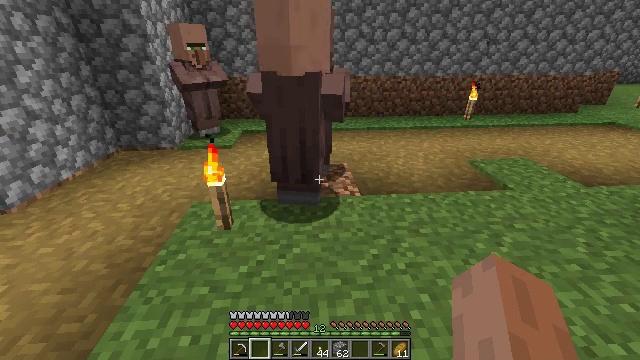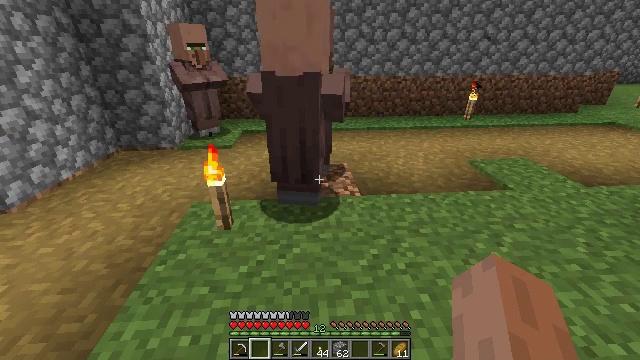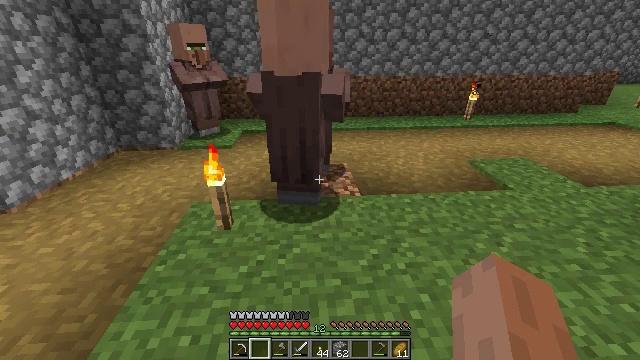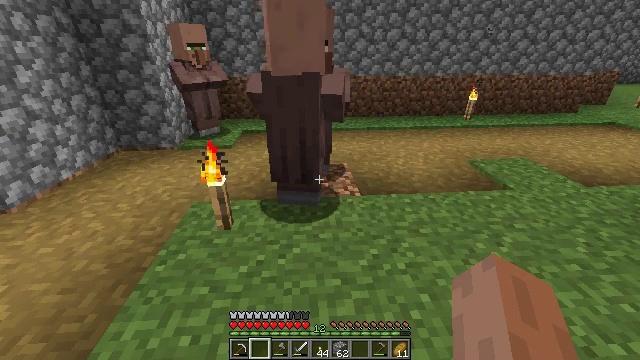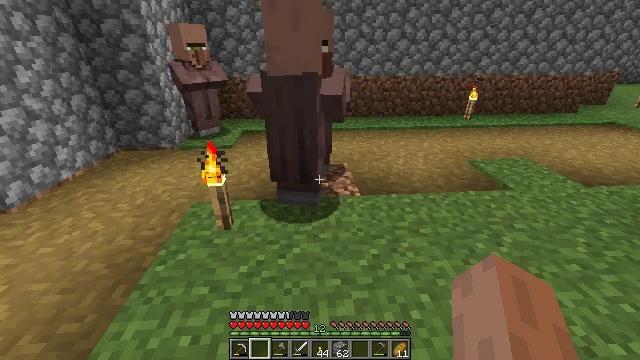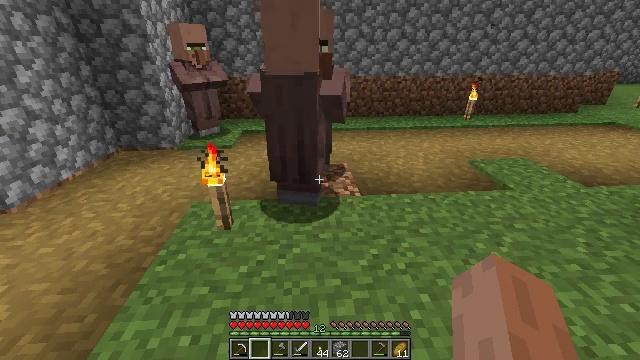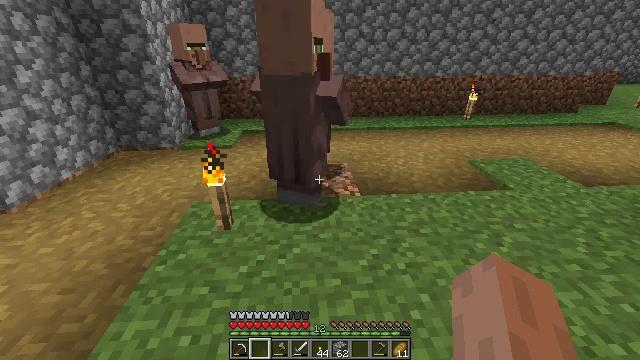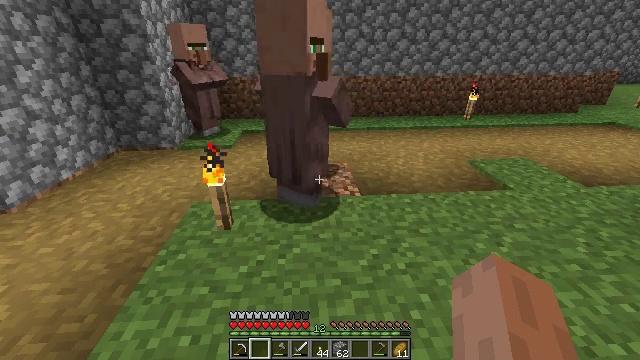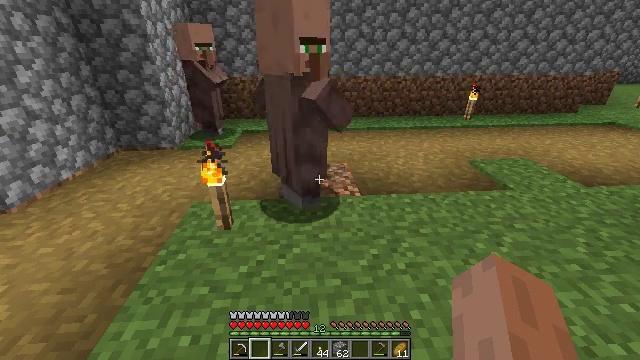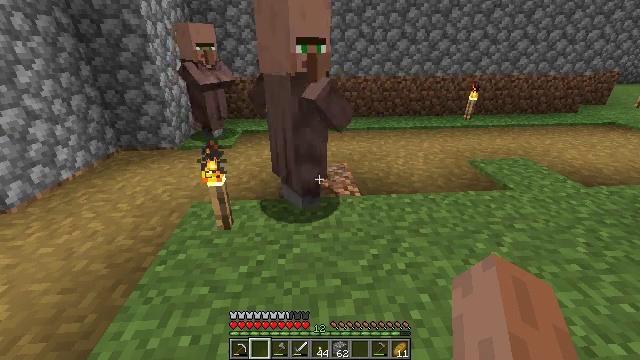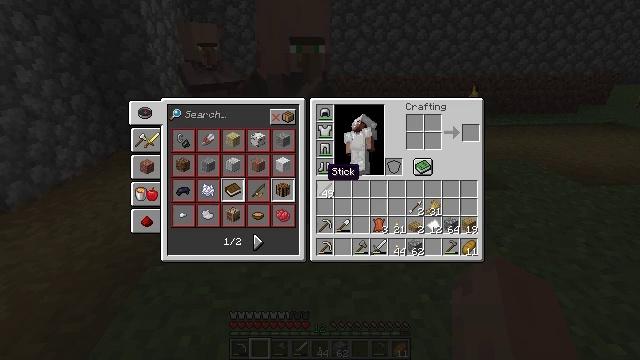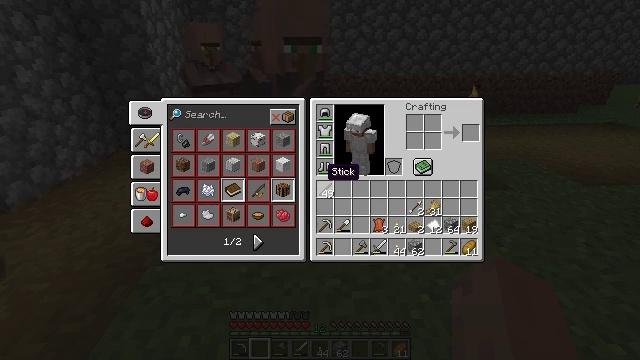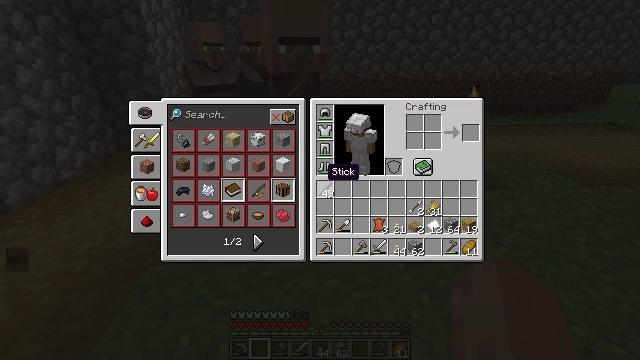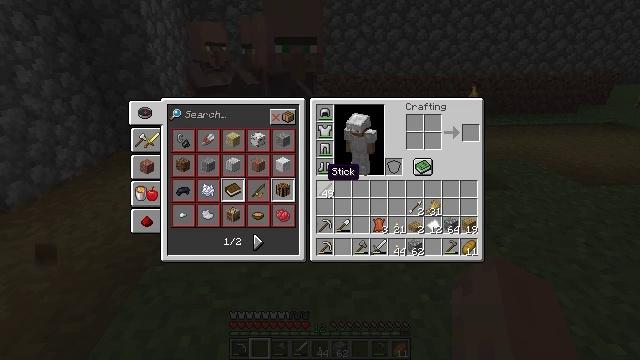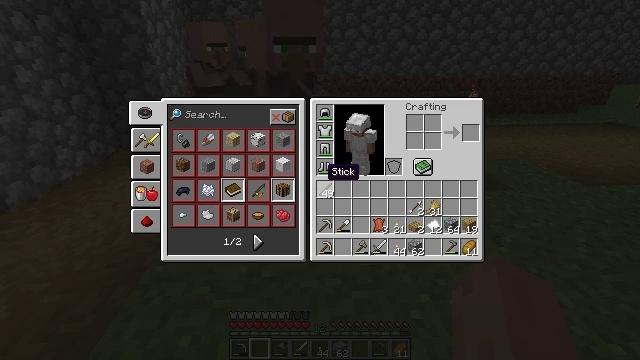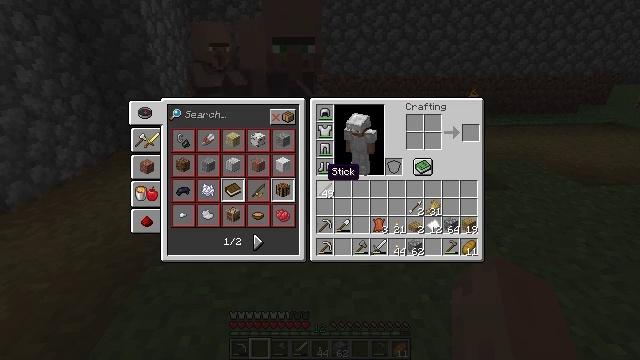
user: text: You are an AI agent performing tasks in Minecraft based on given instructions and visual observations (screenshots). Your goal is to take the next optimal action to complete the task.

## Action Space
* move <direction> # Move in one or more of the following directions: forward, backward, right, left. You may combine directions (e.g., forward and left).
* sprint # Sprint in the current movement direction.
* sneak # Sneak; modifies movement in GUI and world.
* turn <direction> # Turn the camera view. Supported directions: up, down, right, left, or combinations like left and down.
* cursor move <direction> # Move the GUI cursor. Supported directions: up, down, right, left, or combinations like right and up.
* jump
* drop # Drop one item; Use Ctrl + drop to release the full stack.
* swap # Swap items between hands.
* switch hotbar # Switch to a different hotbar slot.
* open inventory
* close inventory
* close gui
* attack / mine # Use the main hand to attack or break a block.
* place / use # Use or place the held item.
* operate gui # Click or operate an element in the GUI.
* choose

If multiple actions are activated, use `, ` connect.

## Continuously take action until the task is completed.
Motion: motion action
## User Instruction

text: Take paper and leather to craft a book.
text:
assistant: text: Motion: no_op
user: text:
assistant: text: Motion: no_op
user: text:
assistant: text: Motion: no_op
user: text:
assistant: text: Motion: no_op
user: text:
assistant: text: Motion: no_op
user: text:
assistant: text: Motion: no_op
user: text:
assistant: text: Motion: no_op
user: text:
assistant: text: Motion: no_op
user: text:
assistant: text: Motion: no_op
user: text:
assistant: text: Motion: open inventory
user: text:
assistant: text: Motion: open inventory
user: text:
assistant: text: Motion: open inventory
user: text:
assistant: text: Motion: open inventory
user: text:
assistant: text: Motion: open inventory
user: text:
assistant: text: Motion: no_op
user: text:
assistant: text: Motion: no_op
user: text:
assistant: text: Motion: no_op
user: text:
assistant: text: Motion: no_op
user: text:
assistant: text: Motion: no_op
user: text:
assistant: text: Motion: no_op
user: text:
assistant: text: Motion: no_op
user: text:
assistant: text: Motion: no_op
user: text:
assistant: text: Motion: no_op
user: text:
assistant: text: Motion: no_op
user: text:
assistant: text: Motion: no_op
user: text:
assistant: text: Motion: no_op
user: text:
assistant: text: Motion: no_op
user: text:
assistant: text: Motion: no_op
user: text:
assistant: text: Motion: no_op
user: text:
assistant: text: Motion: no_op